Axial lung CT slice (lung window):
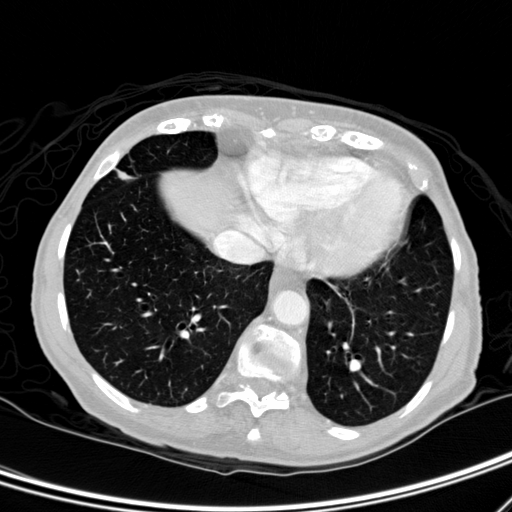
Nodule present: no